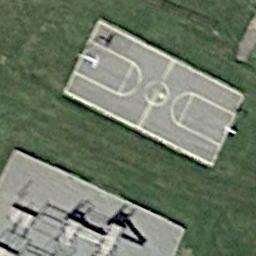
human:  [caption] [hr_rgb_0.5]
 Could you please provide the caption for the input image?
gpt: A basketball court on the lawn and the open area beside .

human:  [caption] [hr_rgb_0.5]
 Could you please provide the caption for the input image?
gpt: The basketball court,Next to the playing ground,Is built on the lawn .

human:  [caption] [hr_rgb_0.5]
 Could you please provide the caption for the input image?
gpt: There is a small basketball court in the upper right corner .

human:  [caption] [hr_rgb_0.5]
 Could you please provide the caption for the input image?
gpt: There is a basketball court in the middle of grass .

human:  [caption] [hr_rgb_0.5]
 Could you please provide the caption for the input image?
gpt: Many trees are near three basketball courts .